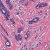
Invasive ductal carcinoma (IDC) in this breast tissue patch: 1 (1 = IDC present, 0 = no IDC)